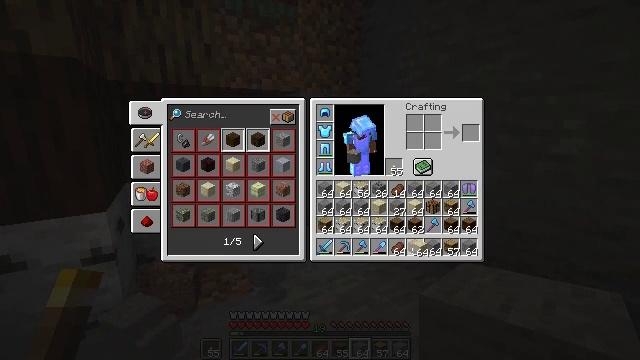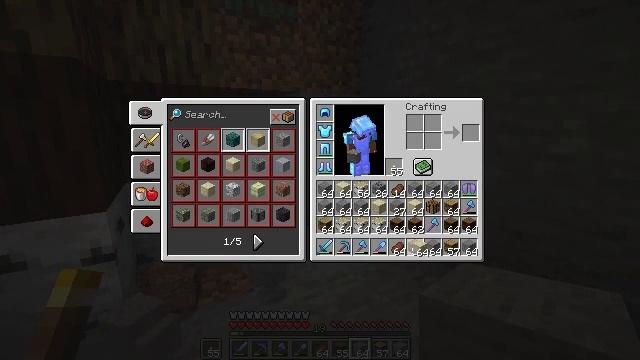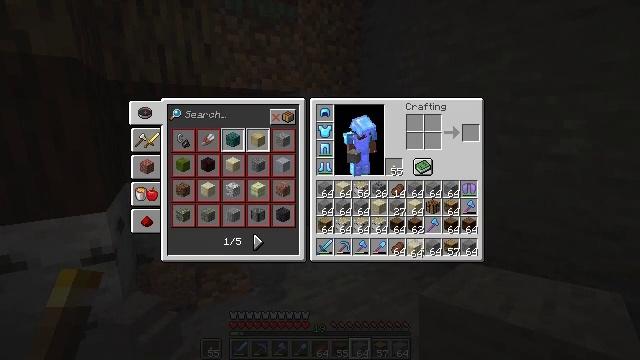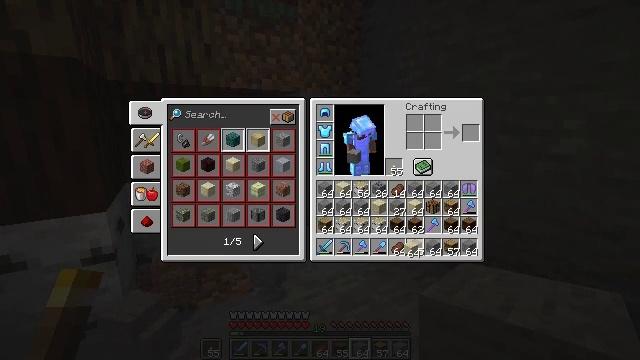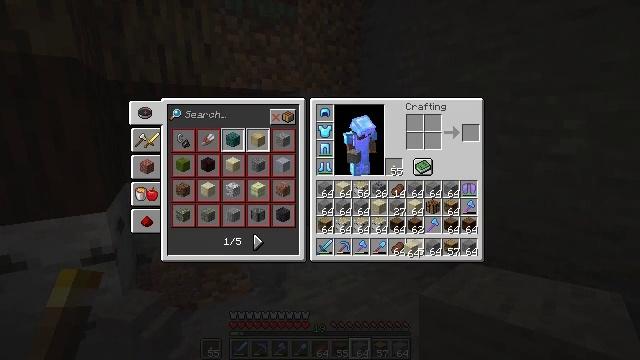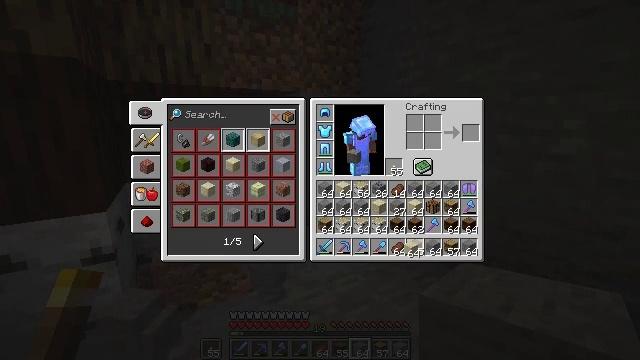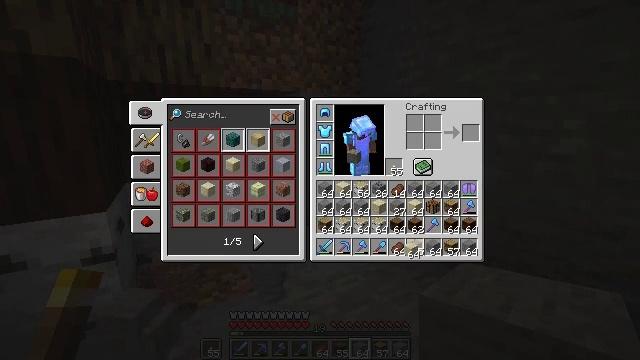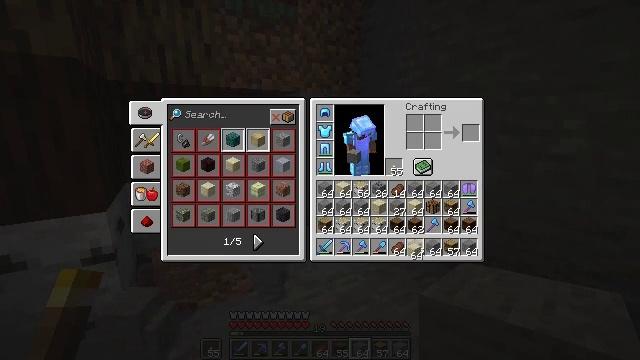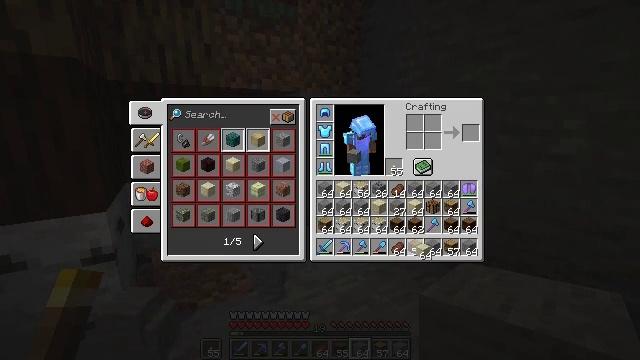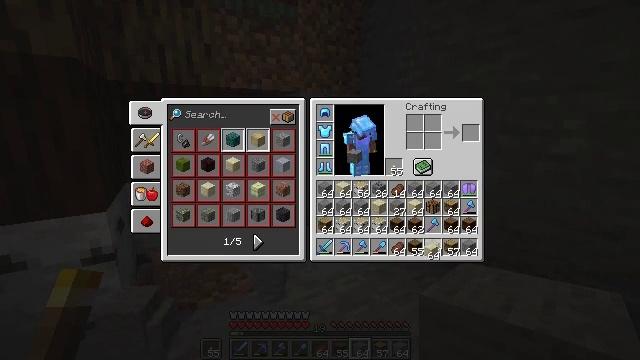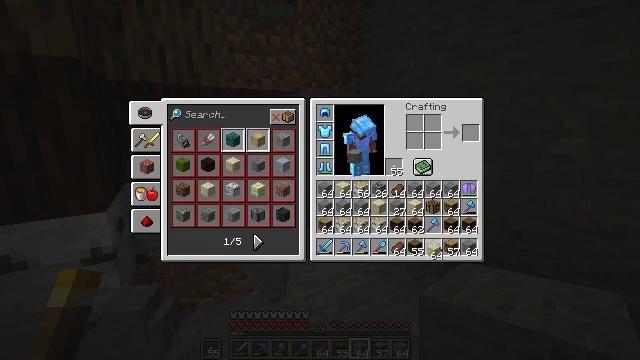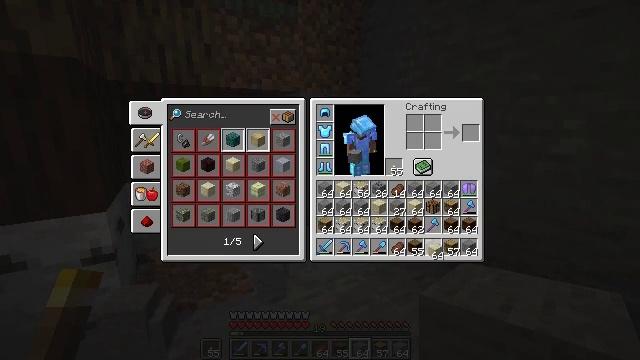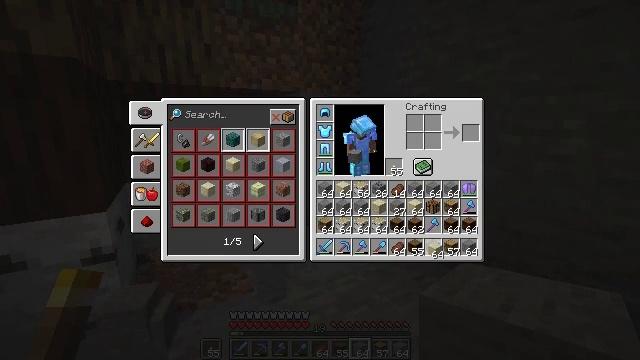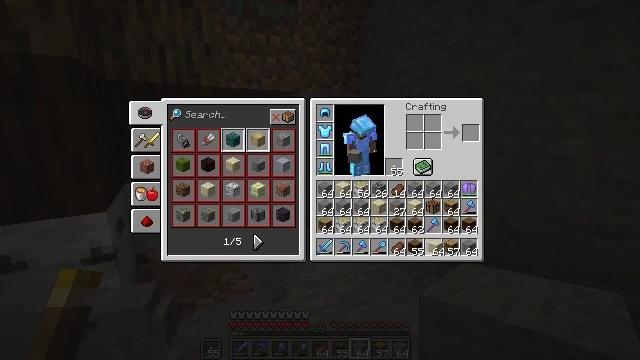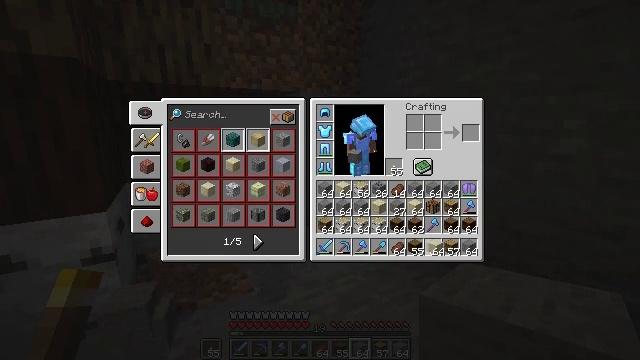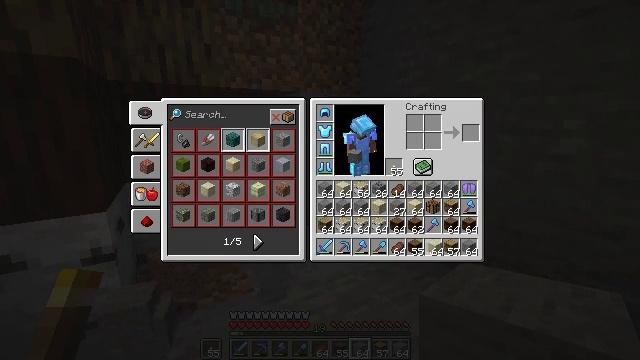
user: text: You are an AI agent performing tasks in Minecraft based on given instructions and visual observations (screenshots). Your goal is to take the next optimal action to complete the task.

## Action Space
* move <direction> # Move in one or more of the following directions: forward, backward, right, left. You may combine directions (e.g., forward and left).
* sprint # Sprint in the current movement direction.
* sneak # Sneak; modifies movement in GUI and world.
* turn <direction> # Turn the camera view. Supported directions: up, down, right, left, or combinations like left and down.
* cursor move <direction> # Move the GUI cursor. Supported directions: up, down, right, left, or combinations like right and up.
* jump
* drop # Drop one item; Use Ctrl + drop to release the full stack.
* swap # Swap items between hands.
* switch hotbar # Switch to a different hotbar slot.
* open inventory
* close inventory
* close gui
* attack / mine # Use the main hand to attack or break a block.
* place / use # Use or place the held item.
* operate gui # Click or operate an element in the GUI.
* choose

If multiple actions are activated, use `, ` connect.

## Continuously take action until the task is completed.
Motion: motion action
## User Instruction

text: Drop a stone.
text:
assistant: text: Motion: no_op
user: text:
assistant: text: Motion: no_op
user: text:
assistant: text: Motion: no_op
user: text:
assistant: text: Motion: no_op
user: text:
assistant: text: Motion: no_op
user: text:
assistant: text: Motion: no_op
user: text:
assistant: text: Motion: no_op
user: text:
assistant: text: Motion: cursor move right
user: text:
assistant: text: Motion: cursor move right
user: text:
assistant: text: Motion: no_op
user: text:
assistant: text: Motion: no_op
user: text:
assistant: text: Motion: no_op
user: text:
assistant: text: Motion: no_op
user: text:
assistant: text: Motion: no_op
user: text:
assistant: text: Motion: no_op
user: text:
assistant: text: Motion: no_op
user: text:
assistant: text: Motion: no_op
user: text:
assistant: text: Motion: cursor move right
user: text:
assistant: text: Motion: cursor move right
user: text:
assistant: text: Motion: cursor move right
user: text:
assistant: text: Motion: no_op
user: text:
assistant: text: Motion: no_op
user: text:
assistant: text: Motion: no_op
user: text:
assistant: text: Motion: no_op
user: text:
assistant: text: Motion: no_op
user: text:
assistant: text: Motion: no_op
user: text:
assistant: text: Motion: operate gui
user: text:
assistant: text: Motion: operate gui
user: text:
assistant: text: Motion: no_op
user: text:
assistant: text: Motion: no_op